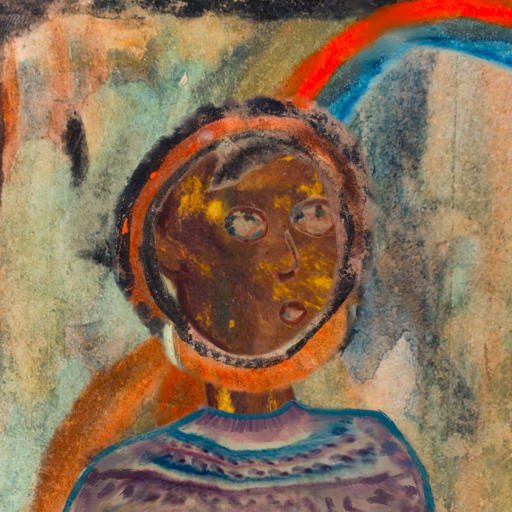
Background: Childish, Head And Neck Side: Comrade, Face Side: Orphan, Bust: HillGirl, Hair Side: Childish, Head Accessory: Blank, Second Necklace: Blank, Necklace: Blank, Baby: Blank